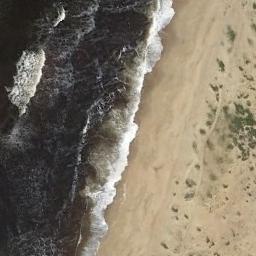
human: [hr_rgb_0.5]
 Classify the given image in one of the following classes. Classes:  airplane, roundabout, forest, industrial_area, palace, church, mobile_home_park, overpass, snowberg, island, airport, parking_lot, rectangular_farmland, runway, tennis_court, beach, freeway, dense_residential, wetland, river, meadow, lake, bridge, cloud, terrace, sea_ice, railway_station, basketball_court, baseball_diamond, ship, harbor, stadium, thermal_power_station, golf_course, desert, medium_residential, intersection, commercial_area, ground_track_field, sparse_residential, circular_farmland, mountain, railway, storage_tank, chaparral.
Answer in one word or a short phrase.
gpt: beach